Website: home-depot
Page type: billing-address
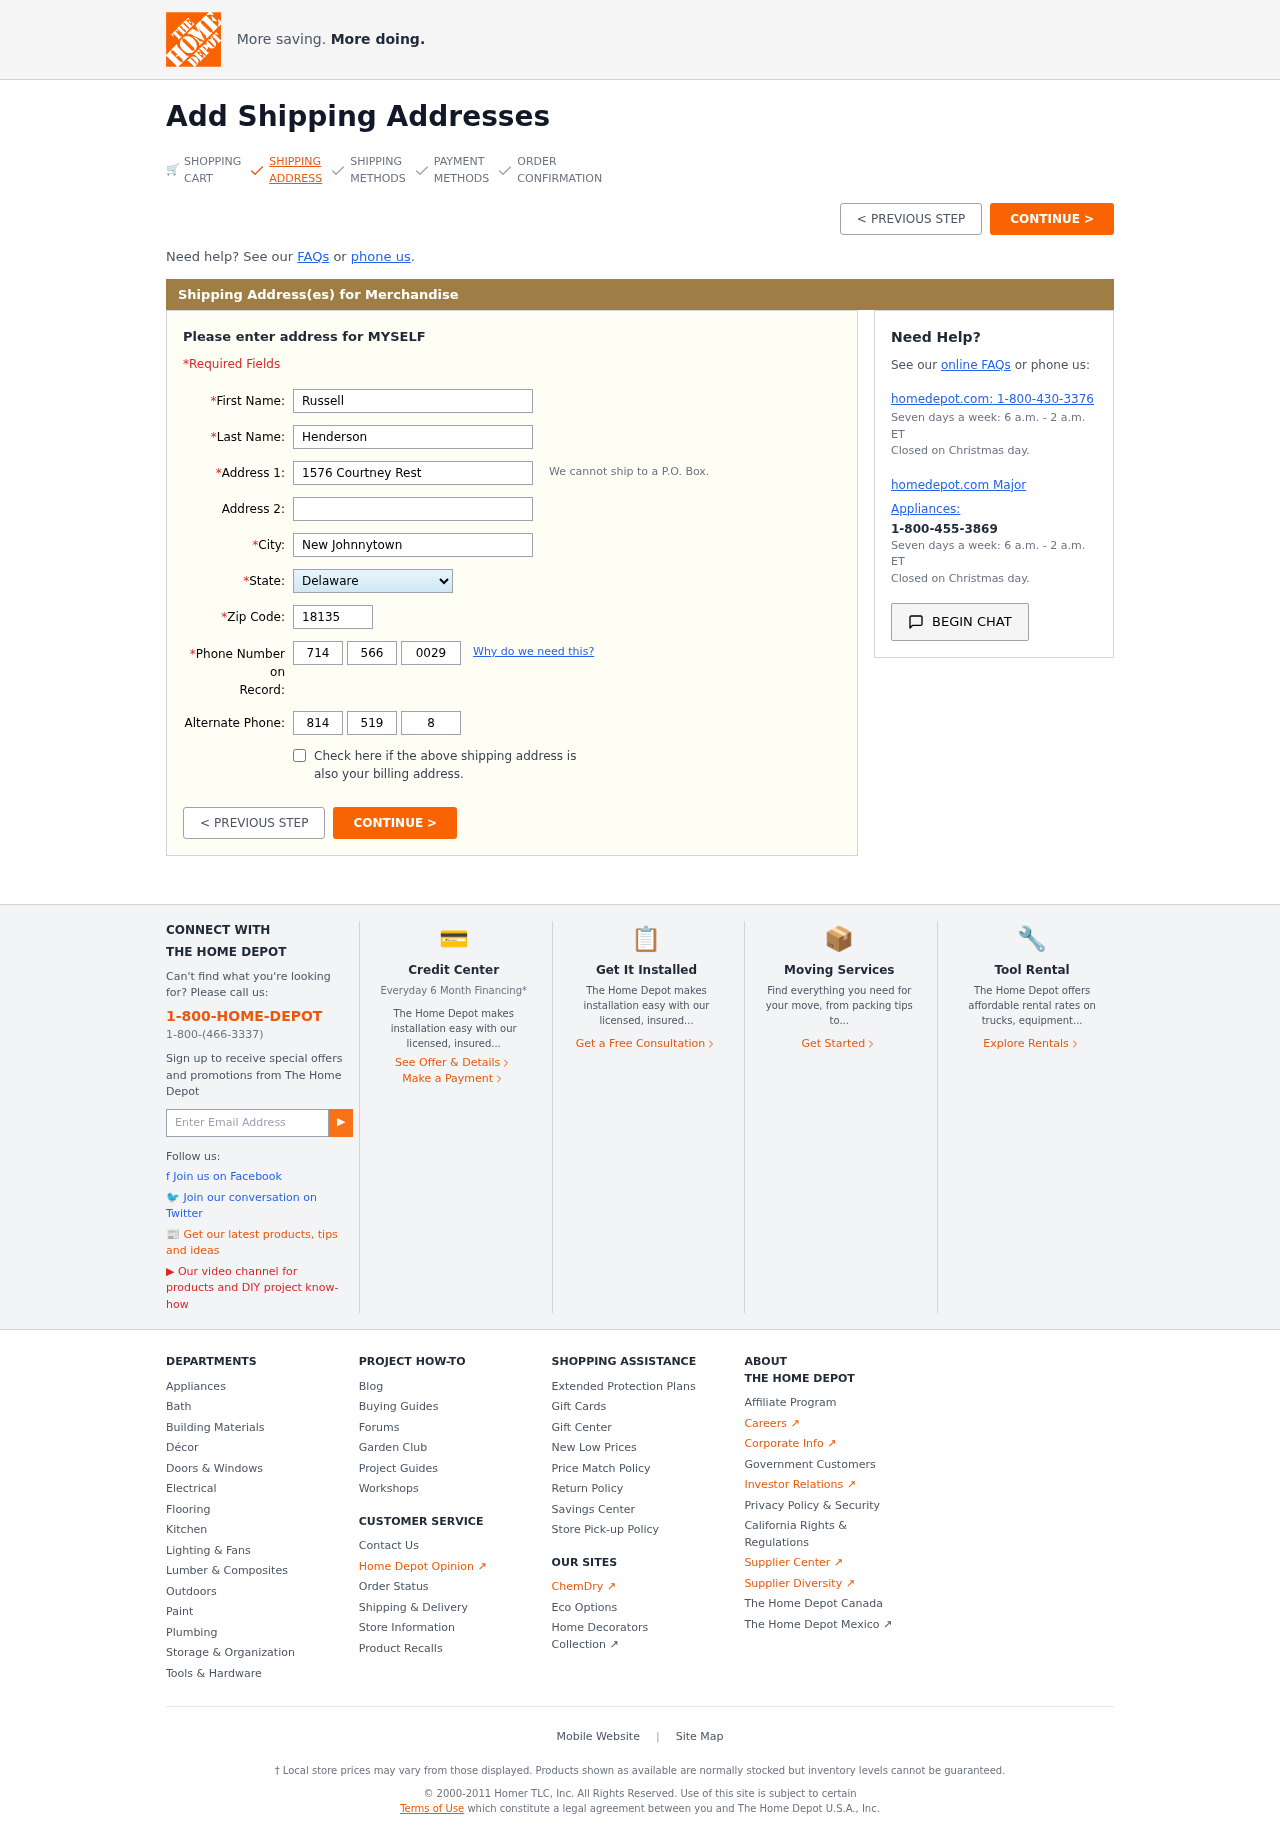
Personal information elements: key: PII_STATE
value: Delaware
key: PII_FIRSTNAME
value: Russell
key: PII_LASTNAME
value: Henderson
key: PII_STREET
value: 1576 Courtney Rest
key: PII_CITY
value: New Johnnytown
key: PII_POSTCODE
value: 18135
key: PII_PHONE_AREA
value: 714
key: PII_PHONE_PREFIX
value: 566
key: PII_PHONE_LINE
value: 0029
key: PII_PHONE_ALT_AREA
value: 814
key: PII_PHONE_ALT_PREFIX
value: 519
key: PII_PHONE_ALT_LINE
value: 8952